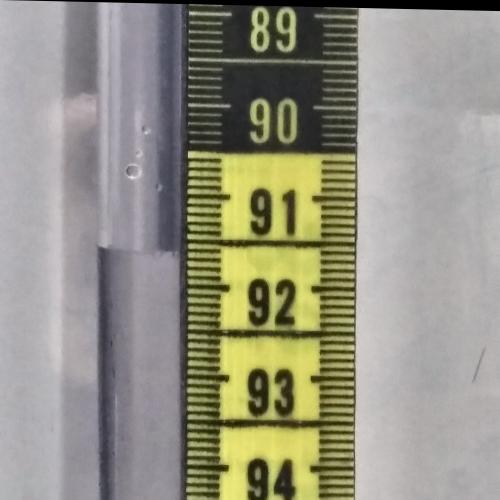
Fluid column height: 91.6 cm